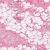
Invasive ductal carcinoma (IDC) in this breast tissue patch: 0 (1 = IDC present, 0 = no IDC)